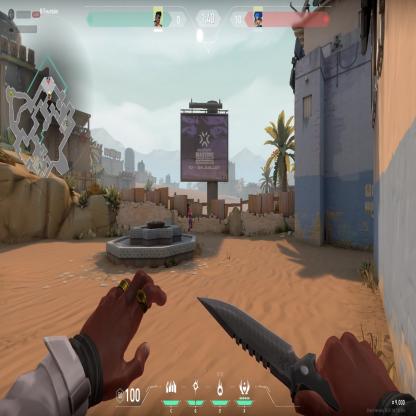
Label: enemy